Question: In my'I have cities with'id'and'name'and'counteyid'and countries with'id'and'name'how to iterate this'response.value'to get a list having'cityid,name,countryid'?

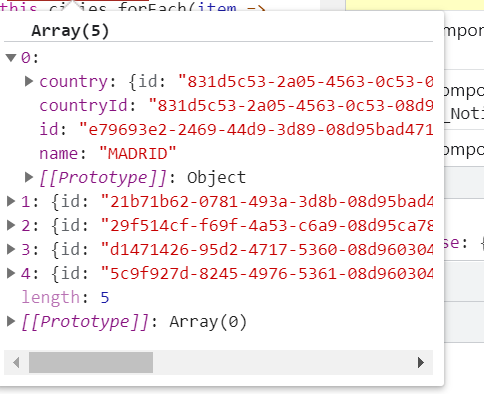
Answer: you can use map function I guess, here some example with your code. I extend your list like that and result shown below
'''
const value = [
{
id: "1",
name: "cityname",
countryId: "countryId",
countries: [{ id: 1, name: "countryname" }],
},
{
id: "2",
name: "cityname-2",
countryId: "countryId-2",
countries: [{ id: 2, name: "countryname-2" }],
},
{
id: "3",
name: "cityname-3",
countryId: "countryId-3",
countries: [{ id: 3, name: "countryname-3" }],
},
];
// you can check your list result
console.log(
value.map((m) => ({
cityId: m.id,
cityName: m.name,
countryId: m.countryId,
}))
);
'''